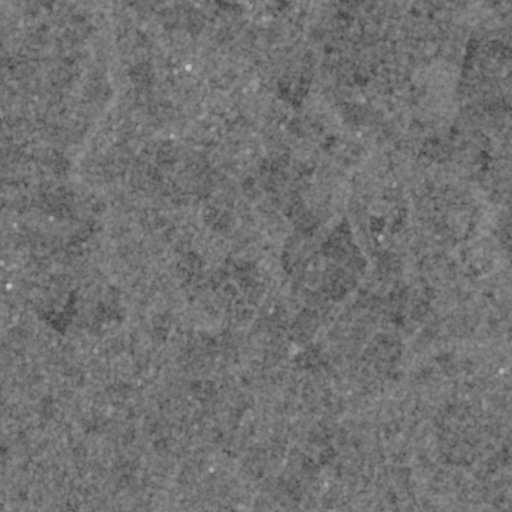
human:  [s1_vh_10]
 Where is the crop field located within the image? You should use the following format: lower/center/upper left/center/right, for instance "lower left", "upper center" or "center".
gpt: The crop field is located in the upper right of the image.
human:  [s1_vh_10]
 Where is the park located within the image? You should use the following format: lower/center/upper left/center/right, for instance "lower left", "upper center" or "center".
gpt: The park is located in the lower center of the image.
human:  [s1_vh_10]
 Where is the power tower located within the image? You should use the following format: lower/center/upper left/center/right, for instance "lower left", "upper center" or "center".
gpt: The power tower is located in the lower left of the image.
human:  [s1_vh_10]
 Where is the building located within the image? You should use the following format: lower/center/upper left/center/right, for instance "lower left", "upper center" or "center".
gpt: There is no building in the image.

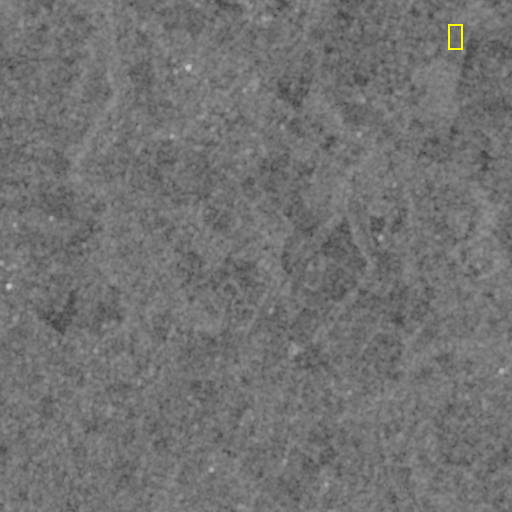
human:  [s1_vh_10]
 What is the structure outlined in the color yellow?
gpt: The structure outlined in yellow is a crop field.
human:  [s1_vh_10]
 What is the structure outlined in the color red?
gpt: There is no red outline.